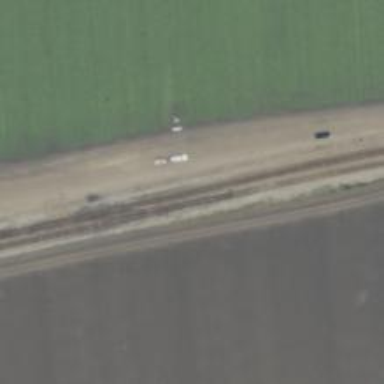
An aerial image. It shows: Railroad crossover.